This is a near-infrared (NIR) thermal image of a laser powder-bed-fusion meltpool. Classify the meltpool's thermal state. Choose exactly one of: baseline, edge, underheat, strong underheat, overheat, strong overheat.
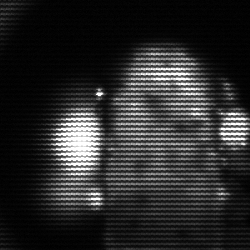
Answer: strong underheat